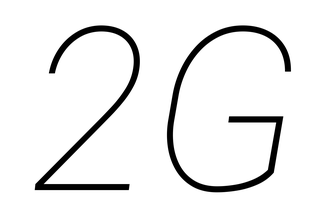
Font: Roboto-Italic_Thin_Italic